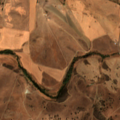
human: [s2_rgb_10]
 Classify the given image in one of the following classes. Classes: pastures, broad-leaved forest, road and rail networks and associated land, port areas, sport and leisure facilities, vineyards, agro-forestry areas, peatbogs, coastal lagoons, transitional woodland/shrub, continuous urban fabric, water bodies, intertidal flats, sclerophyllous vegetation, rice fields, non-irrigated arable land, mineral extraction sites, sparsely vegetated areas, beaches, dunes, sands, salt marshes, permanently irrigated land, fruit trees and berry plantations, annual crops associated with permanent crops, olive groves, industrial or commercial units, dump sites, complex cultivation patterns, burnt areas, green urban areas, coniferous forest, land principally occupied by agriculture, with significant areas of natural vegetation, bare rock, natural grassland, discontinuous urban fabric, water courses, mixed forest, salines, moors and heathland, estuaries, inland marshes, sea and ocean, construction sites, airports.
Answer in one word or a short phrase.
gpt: non-irrigated arable land, pastures, complex cultivation patterns, agro-forestry areas